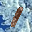
Label: 1